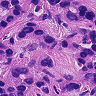
Metastatic tissue present: yes